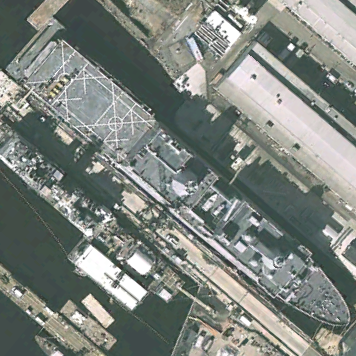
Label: combat